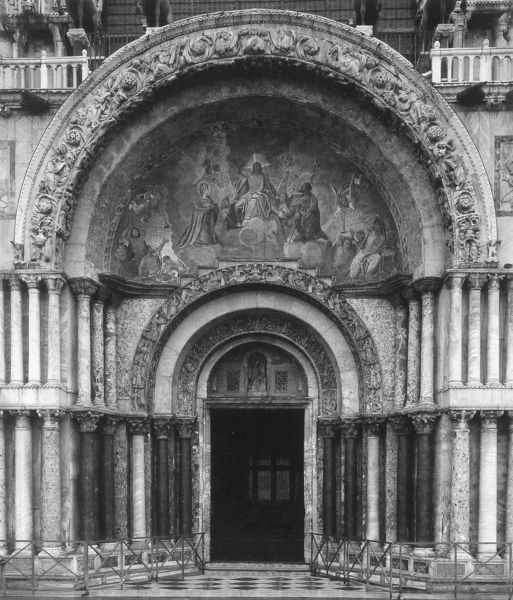
Titel: Hauptportal von S. Marco, Venedig
Standort: Venedig, S. Marco (EU - I - Venetien)
Schlagwörter: gemälde, gott, himmel, fenster, grau, holz, säulen, tür, malerei, alt, stein, bild, kirche, boden, amphore, balkon, relief, bogen, italien, platz, figuren, rundbogen, treppen, verzierung, stuck, geländer, tor, eingang, offen, kathedrale, kapitell, gemäuer, portal, heiligenschein, christus, jesus, fresken, romanik, beeten, heilige, fresko, zierde, hirten, christentum, lirche, archivolte, heiligenbild, bildhauer, tympanon, säulenordnung, weltenrichter, heiligenbilder, tör, tmpanon, suälern